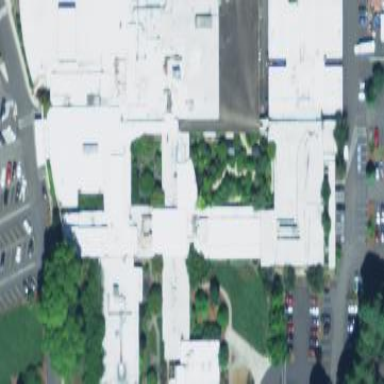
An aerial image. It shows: Hospital building.